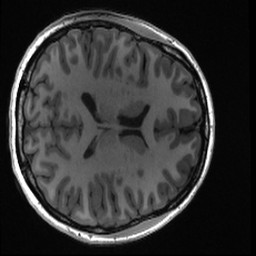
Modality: T1w
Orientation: axial